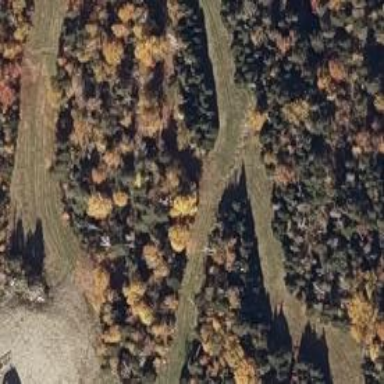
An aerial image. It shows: Downhill ski slope in woodland setting.